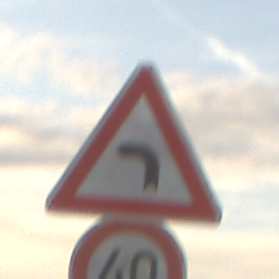
Verkehrszeichen: KurveLinks
Zusatzzeichen unten: Geschwindigkeit40
Umgebung: Outdoor, Nature
Tageszeit: SunriseSunset
Wetter: PartlyCloudy
Licht: Natural
Jahreszeit: NotSpecified
Kontrast: LowContrast